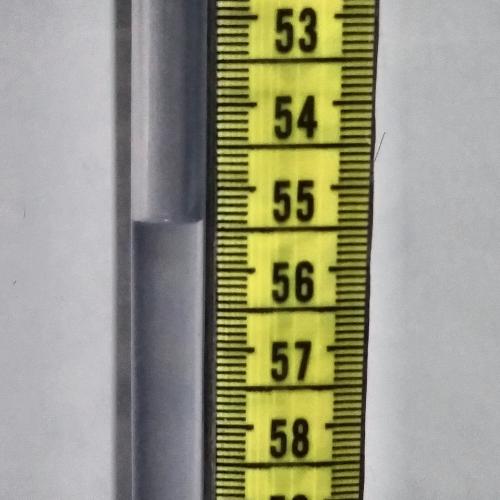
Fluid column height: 55.4 cm